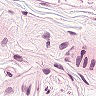
Metastatic tissue present: no